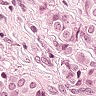
Metastatic tissue present: yes